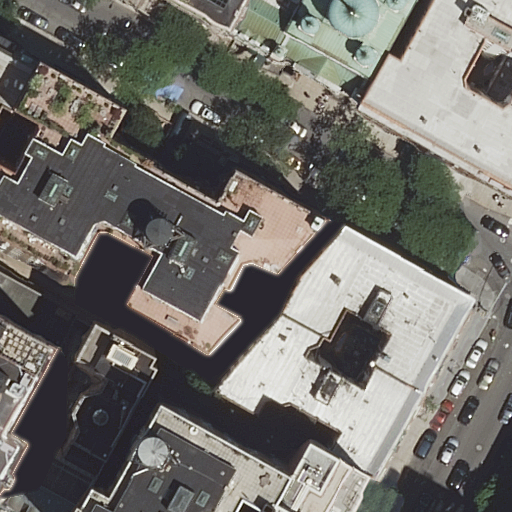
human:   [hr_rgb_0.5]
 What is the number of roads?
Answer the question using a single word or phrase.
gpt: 4

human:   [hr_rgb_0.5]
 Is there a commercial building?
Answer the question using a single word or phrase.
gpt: no

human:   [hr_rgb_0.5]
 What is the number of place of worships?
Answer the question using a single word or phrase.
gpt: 1

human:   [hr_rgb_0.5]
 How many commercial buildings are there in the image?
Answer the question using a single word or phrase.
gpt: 0

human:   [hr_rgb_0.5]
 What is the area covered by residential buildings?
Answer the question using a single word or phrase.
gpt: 4110m2

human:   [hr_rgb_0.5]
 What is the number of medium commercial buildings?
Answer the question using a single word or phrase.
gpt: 0

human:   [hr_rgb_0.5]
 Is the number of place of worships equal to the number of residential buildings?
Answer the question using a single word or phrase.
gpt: no

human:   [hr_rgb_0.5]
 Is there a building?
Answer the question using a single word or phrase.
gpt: yes

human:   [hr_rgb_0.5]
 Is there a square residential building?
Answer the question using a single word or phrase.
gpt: no

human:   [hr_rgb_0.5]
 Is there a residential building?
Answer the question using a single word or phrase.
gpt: yes

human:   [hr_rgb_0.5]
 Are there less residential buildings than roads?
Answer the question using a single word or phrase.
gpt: no

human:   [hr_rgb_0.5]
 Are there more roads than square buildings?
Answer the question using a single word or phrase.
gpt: yes

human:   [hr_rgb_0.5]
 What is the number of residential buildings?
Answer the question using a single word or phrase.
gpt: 12

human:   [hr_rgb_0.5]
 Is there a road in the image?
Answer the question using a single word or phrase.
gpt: yes

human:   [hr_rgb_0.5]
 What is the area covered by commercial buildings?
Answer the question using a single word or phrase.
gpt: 0m2

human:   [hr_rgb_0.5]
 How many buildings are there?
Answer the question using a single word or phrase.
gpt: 12

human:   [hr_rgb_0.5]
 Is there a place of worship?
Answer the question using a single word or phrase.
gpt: yes

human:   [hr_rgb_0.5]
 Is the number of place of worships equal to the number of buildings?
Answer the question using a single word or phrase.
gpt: no

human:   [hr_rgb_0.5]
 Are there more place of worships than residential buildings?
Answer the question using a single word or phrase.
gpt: no

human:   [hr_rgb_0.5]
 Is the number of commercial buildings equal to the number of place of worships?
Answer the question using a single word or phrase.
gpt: no

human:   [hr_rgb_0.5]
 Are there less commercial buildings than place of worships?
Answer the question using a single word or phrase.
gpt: yes

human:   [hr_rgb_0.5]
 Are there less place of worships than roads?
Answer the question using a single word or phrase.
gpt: yes

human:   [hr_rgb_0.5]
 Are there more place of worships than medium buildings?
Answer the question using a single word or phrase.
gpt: no

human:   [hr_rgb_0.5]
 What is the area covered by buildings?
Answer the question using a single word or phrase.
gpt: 4110m2

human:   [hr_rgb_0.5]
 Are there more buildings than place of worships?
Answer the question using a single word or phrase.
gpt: yes

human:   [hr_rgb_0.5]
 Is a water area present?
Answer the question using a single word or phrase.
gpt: no

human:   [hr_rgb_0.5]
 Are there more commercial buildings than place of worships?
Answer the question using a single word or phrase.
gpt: no

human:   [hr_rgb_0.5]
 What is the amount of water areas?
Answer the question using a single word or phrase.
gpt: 0

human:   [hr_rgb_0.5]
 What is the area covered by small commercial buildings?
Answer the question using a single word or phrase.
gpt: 0m2

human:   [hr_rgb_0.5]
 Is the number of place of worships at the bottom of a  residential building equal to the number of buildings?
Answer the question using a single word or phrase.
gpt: no

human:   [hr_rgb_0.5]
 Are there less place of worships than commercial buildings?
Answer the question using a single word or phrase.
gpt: no

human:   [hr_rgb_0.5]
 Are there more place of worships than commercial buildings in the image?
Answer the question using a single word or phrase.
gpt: yes

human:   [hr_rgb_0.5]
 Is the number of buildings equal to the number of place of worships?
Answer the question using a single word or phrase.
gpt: no

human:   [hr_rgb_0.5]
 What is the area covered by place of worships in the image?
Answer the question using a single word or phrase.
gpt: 362m2

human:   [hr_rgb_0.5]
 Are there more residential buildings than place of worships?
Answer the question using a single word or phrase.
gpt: yes

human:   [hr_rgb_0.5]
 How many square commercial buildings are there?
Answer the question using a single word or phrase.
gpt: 0

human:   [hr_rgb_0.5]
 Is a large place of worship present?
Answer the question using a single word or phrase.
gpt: no

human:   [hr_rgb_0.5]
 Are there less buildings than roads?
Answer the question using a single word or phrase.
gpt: no

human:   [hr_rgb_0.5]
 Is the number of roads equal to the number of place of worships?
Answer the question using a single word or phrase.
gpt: no

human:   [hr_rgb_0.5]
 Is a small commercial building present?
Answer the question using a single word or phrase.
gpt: no

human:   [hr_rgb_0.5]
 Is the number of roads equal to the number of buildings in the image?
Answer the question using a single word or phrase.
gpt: no

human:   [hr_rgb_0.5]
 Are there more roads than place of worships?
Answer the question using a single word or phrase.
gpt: yes

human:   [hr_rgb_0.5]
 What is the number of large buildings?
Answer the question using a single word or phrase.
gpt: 3

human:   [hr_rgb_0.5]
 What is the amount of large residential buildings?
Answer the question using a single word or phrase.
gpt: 3

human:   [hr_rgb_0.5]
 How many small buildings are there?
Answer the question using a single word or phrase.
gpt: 3

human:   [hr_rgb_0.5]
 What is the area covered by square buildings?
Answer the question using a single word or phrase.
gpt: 0m2

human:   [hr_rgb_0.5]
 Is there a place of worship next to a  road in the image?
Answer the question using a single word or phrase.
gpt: yes

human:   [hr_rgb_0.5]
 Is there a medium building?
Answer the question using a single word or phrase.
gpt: yes

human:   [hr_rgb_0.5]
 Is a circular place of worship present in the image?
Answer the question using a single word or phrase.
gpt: no

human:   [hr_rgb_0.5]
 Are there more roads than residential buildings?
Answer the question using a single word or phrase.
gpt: no

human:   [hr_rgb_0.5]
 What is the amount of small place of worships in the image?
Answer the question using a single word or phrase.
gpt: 0

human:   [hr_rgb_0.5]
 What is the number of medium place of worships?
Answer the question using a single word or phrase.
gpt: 1

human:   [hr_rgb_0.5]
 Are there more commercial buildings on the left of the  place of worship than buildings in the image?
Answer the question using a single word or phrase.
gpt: no

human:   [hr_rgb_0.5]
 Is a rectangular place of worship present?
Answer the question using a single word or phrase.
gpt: yes

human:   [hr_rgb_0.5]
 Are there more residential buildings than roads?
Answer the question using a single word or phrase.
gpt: yes

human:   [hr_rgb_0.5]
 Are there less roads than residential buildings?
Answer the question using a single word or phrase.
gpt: yes

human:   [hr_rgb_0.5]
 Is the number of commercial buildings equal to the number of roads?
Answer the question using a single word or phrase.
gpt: no

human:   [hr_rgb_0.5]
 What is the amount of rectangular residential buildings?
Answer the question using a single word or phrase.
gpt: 6

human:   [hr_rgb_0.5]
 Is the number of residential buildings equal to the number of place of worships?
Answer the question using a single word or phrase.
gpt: no

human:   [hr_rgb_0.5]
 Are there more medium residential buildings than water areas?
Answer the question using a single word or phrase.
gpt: yes

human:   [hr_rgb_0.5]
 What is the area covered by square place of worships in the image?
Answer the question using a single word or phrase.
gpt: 0m2

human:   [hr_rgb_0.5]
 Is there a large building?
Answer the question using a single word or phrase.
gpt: yes

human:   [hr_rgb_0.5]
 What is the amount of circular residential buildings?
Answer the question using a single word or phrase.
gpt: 0

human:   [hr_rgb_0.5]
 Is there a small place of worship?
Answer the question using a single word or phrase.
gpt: no